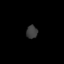
Tissue: lung
Cell type: Others
Senescence score: 0.2437
Nuclear area (px): 143
Mean DAPI intensity: 60.51